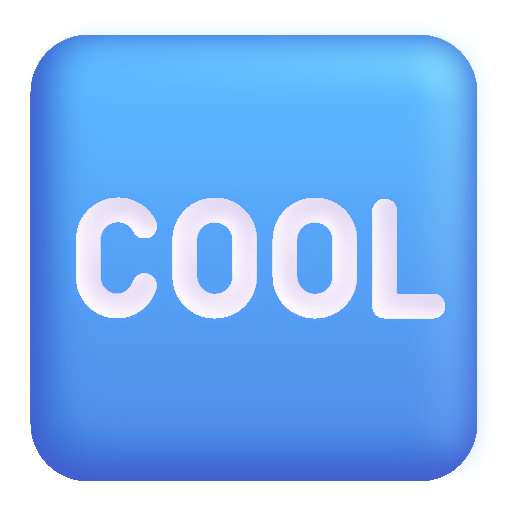
cool button color